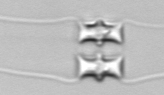
Label: Chaetoceros_didymus